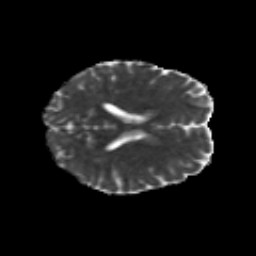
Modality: MD
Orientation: axial
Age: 20
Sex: female
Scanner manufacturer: siemens
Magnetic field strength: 3 T
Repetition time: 8.8 s
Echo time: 0.085 s